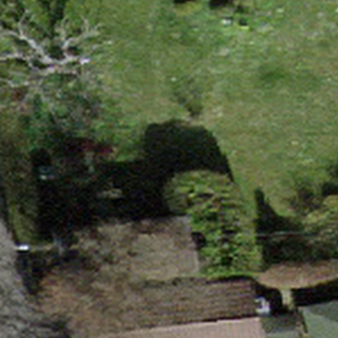
Label: other